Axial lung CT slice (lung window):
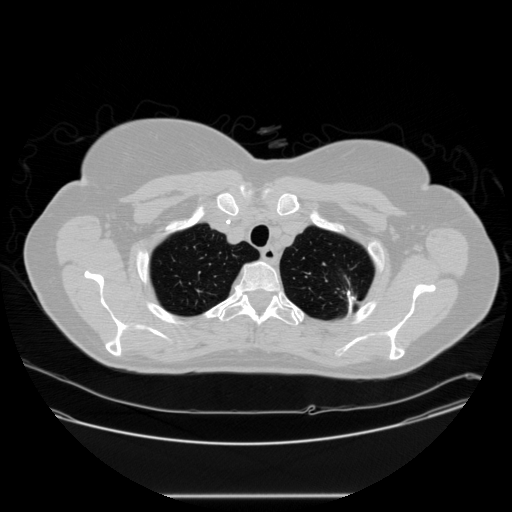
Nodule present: no